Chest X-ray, PA view. Patient: 60 years old, sex F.
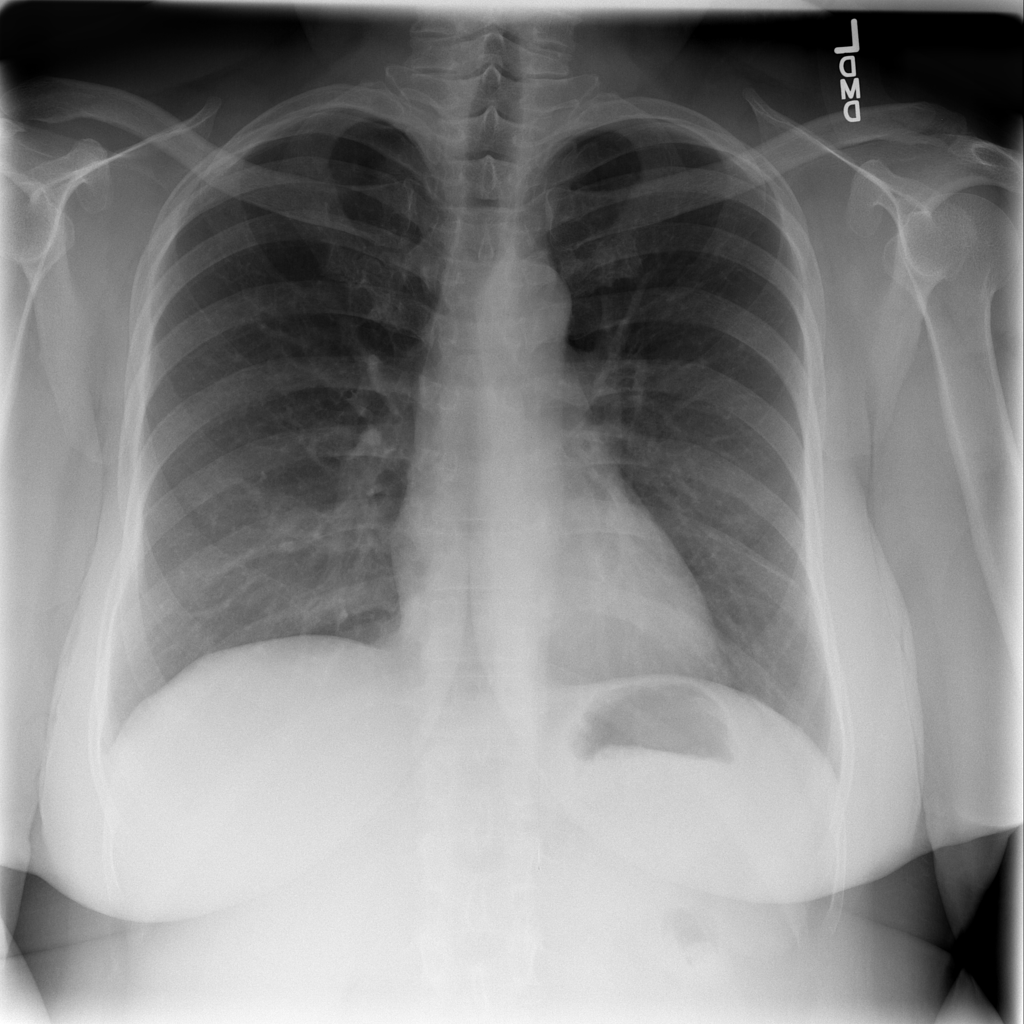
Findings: Infiltration